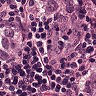
Metastatic tissue present: yes